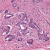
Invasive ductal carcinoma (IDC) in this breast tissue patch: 1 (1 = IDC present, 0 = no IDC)